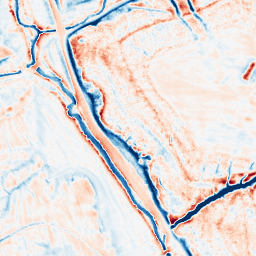
Category: edge_preserving
Decomposition family: anisotropic_diffusion
Decomposition parameters: iterations: 50
kappa: 10
gamma: 0.15
Upsampling method: bspline
Upsampling parameters: scale: 2
Upsampling scale: 2